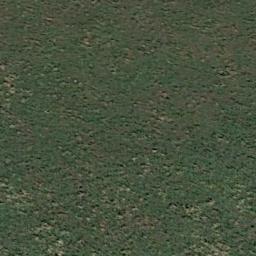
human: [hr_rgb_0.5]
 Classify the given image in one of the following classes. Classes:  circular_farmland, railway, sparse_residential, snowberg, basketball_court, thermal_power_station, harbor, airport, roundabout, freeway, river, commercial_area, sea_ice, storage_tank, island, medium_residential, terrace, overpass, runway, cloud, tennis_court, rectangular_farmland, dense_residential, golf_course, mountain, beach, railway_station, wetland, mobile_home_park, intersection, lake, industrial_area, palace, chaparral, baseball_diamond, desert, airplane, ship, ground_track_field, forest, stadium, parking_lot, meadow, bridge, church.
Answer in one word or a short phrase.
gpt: meadow